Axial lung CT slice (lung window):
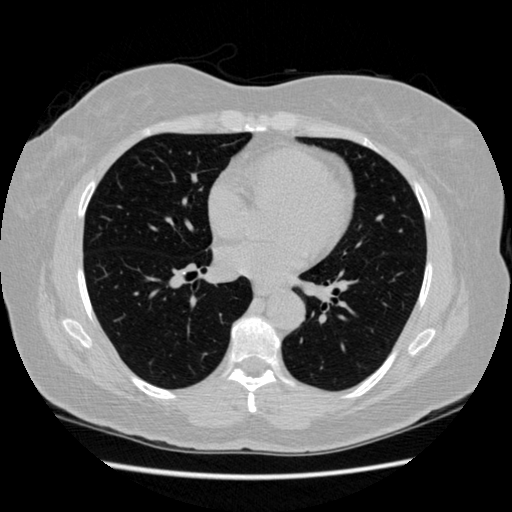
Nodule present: no